Question: I think this might partly be an R question and partly a statistics question, so please excuse me if there is a better place for it (if so, please let me know where).
Let's say I have a dataset 'my_measurements' like this:
'''
> glimpse(my_measurements)
Observations: 200
Variables: 2
$ sample_id <int> 18, 22, 30, 59, 74, 126, 133, 137, 147, 186, 189, 195, 203, 248, 294, 303, 320, 324, 353, 3...
$ value <dbl> <PHONE>, <PHONE>, <PHONE>, <PHONE>, <PHONE>, <PHONE>, <PHONE>, <PHONE>, 0.8...
'''
Where each 'sample_id' has a corresponding measurement of something which gives a 'value' between 0 and 1 (so e.g. they might be proportions of something).
The full 'dput()' output for it is:
'''
structure(list(sample_id = c(18L, 22L, 30L, 59L, 74L, 126L, 133L,
137L, 147L, 186L, 189L, 195L, 203L, 248L, 294L, 303L, 320L, 324L,
353L, 375L, 384L, 385L, 395L, 400L, 401L, 411L, 459L, 468L, 479L,
482L, 497L, 502L, 528L, 556L, 576L, 601L, 640L, 657L, 659L, 674L,
687L, 688L, 709L, 711L, 716L, 737L, 744L, 771L, 784L, 791L, 793L,
794L, 813L, 845L, 854L, 864L, 866L, 887L, 891L, 899L, 915L, 917L,
919L, 934L, 948L, 969L, 975L, 980L, 998L, 1006L, 1011L, 1015L,
1021L, 1036L, 1047L, 1056L, 1062L, 1073L, 1074L, 1082L, 1087L,
1101L, 1102L, 1108L, 1113L, 1119L, 1130L, 1160L, 1175L, 1176L,
1179L, 1187L, 1188L, 1206L, 1224L, 1227L, 1411L, 1412L, 1431L,
1472L, 1481L, 1485L, 1488L, 1491L, 1501L, 1519L, 1531L, 1534L,
1537L, 1559L, 1579L, 1592L, 1603L, 1608L, 1629L, 1643L, 1684L,
1721L, 1726L, 1736L, 1744L, 1756L, 1778L, 1800L, 1807L, 1813L,
1829L, 1839L, 1901L, 1905L, 1926L, 1975L, 1980L, 2004L, 2006L,
2019L, 2062L, 2069L, 2079L, 2087L, 2091L, 2116L, 2123L, 2141L,
2147L, 2159L, 2160L, 2163L, 2168L, 2173L, 2191L, 2194L, 2208L,
2214L, 2231L, 2244L, 2246L, 2253L, 2273L, 2290L, 2291L, 2302L,
2318L, 2326L, 2353L, 2371L, 2372L, 2388L, 2412L, 2415L, 2423L,
2443L, 2451L, 2452L, 2468L, 2470L, 2472L, 2481L, 2485L, 2502L,
2503L, 2504L, 2521L, 2572L, 2601L, 2621L, 2625L, 2635L, 2643L,
2644L, 2674L, 2698L, 2710L, 2723L, 2742L, 2757L, 2794L, 2824L,
2835L, 2837L), value = c(0.956521739130435, 1, 0.75, 0.714285714285714,
1, 0.857142857142857, 1, 1, 0.869565217391304, 0, 0.892857142857143,
0.9, 1, 0.892857142857143, 1, 1, 0, 0.883333333333333, 1, 0.976190476190476,
0.973684210526316, 0.914285714285714, 1, 0.6, 0.6, 1, 0.931818181818182,
1, 0.882352941176471, 0.75, 1, 1, 1, 0.826086956521739, 1, 0.8,
0.75, 1, 0.931034482758621, 1, 1, 0.980769230769231, 1, 0.875,
1, 0.985294117647059, 1, 1, 0.5, 0.826086956521739, 0.833333333333333,
0.75, 0.631578947368421, 1, 0.875, 1, 1, 0.904761904761905, 1,
1, 0.666666666666667, 0.96551724137931, 1, 0.636363636363636,
1, 0.681818181818182, 0.78125, 0.285714285714286, 0.833333333333333,
0.928571428571429, 0.991735537190083, 1, 0.5, 0.833333333333333,
0.666666666666667, 0.8, 0.666666666666667, 0.710526315789474,
0.787878787878788, 1, 1, 0.888888888888889, 1, 1, 0.703703703703704,
1, 1, 0.875, 0.686274509803922, 0.714285714285714, 1, 1, 1, 1,
1, 1, 0.805309734513274, 0.774193548387097, 1, 1, 1, 0.62962962962963,
1, 0.782608695652174, 1, 1, 0.5, 0.666666666666667, 1, 1, 0.5,
0.5, 0.555555555555556, 0.666666666666667, 0.5, 0.5, 0.697674418604651,
0.593220338983051, 1, 0.6, 1, 1, 0.615384615384615, 0.673913043478261,
0.5, 1, 1, 0, 1, 1, 0.555555555555556, 0.366666666666667, 0.333333333333333,
1, 1, 1, 0.888888888888889, 1, 1, 1, 1, 1, 1, 0.6, 0.26530612244898,
1, 0.3, 1, 1, 0.5, 1, 1, 1, 0.888888888888889, 0.666666666666667,
1, 1, 0.866666666666667, 0.193548387096774, 1, 1, 0.181818181818182,
1, 1, 0.947368421052632, 1, 1, 1, 0.851851851851852, 1, 1, 0.0769230769230769,
0.125, 0.1875, 1, 0.230769230769231, 0.111111111111111, 1, 1,
0.444444444444444, 1, 0.5, 0.153846153846154, 0.3, 0, 0.0714285714285714,
0.166666666666667, 1, 0.166666666666667, 1, 0.181818181818182,
0.0714285714285714, 0.142857142857143, 1, 0, 0, 0.888888888888889,
0, 0, 0)), class = c("tbl_df", "tbl", "data.frame"), row.names = c(NA,
-200L))
'''
I was able to use 'ggplot()''s 'geom_histogram()' to make a histogram of the distribution of 'values' which shows me that a lot of them are close to 1:
'''
ggplot(data = my_measurements) +
geom_histogram(mapping = aes(x = value))
'''
[
Then, I tried to plot the same data with 'geom_density()':
'''
library(ggplot2)
ggplot(data = my_measurements) +
geom_density(mapping = aes(x = value))
'''
<URL>
What I am confused by is why does the y-axis ("density") go above 1? I had the (probably erroneous) understanding that the total area under this curve should be 1. If not, (a) how do I intepret this plot, and (b) in case I want the area under the curve to be 1, how do I do it?
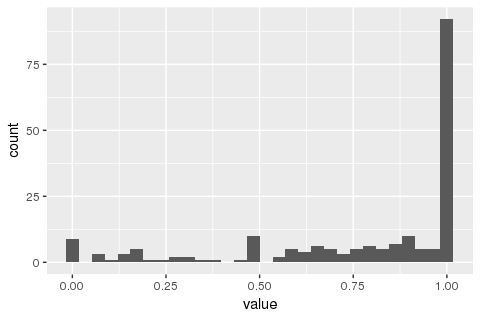
Answer: You have to use '..scaled..' () within 'geom_density', by default it uses '..density..'.
'''
library(ggplot2)
# In aes by default first argument is x and second argument is y
ggplot(my_measurements, aes(value, ..scaled..)) +
geom_density()
'''
<URL>
---
All code to reproduce result:
'''
library(ggplot2)
p1 <- ggplot(my_measurements, aes(value, ..density..)) +
geom_density() +
ggtitle("Density")
p2 <- ggplot(my_measurements, aes(value, ..count..)) +
geom_density() +
ggtitle("Count")
p3 <- ggplot(my_measurements, aes(value, ..scaled..)) +
geom_density() +
ggtitle("Scaled")
egg::ggarrange(p1, p2, p3, ncol = 3)
'''